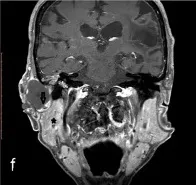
(case 8) An 84-year-old man had a 36mm max diameter ceruminous pleomorphic adenoma in the right EAC protruding out from the EAC and extending to the parotid (behind the mass, cholesteatoma was found in the EAC). MRI. (behind the mass, cholesteatoma appeared as high intensity); the mass showed edge enhancement (black arrow) and was adjacent to the parotid (star) on coronal enhanced T1.
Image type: radiology (mri)